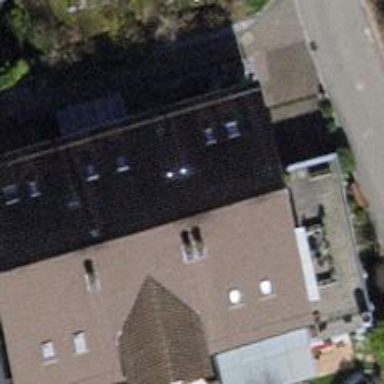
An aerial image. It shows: Building with tile roof.